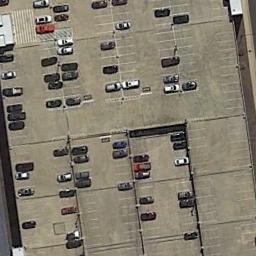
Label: parking_lot